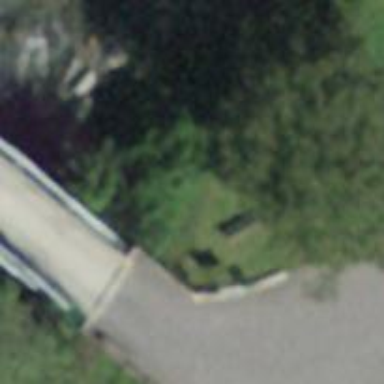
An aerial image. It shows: Bench for seating.